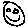
Label: smiley face